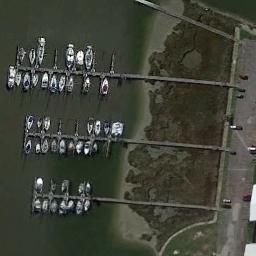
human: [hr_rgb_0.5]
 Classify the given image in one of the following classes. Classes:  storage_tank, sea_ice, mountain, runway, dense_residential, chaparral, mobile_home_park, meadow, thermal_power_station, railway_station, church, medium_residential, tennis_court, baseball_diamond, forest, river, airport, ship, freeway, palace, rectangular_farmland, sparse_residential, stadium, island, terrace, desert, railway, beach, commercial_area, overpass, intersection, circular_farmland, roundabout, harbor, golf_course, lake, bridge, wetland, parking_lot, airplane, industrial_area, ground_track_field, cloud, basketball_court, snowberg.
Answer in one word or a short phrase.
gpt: harbor